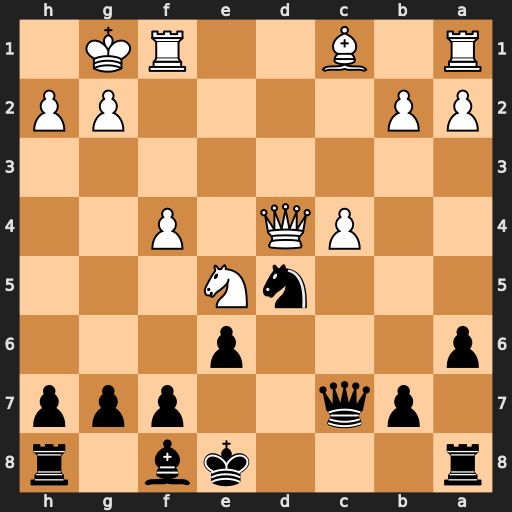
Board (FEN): r3kb1r/1pq2ppp/p3p3/3nN3/2PQ1P2/8/PP4PP/R1B2RK1
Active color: b
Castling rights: kq
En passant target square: -
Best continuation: Bc5 Qxc5 Qxc5+